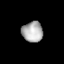
Tissue: lung
Cell type: Epithelial cells
Senescence score: 0.2207
Nuclear area (px): 417
Mean DAPI intensity: 174.736